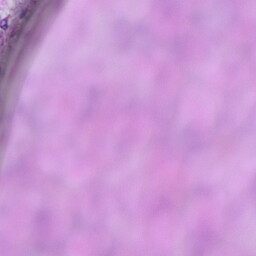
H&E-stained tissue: Cervix